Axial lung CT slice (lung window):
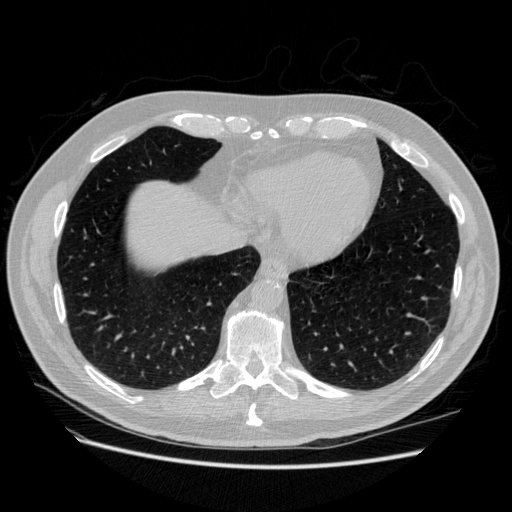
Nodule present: no